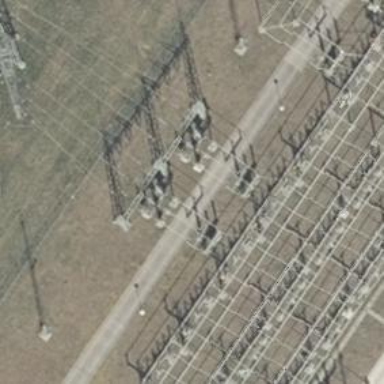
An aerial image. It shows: Power line with three cables in bay configuration.